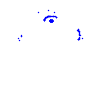
Particle: kaon